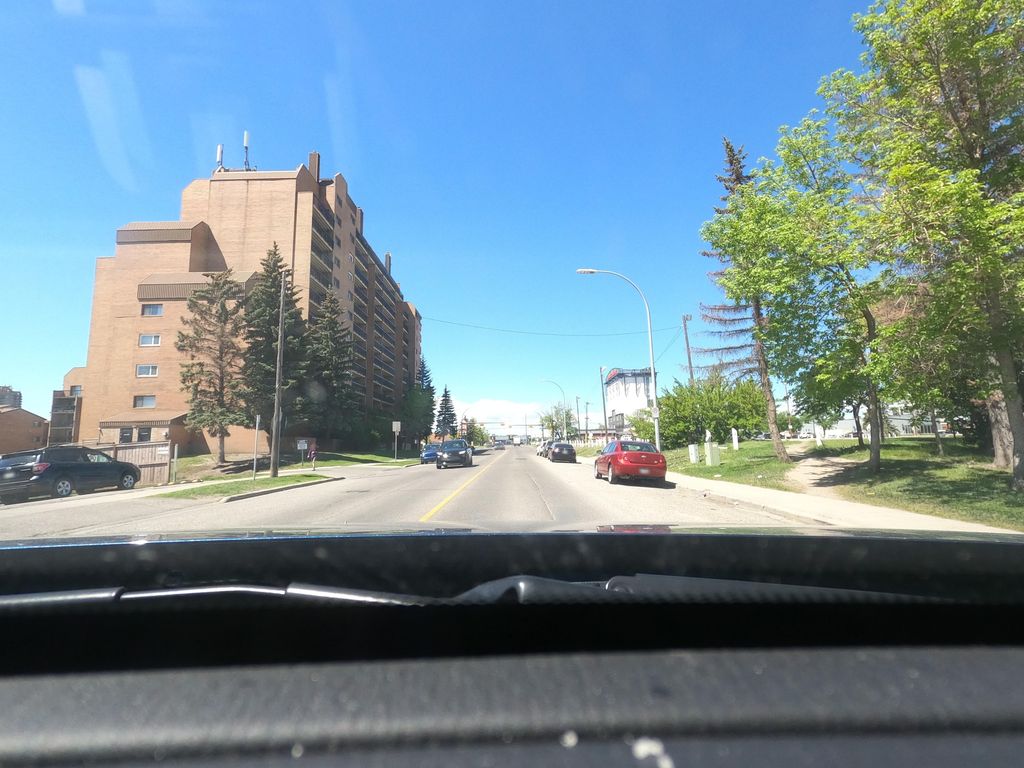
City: calgary